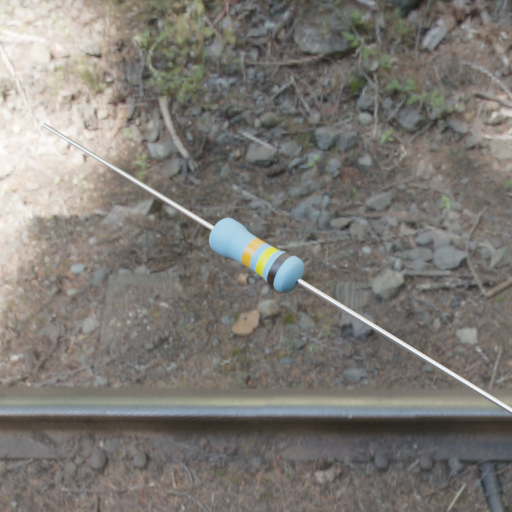
Resistor colour bands (in order): orange, yellow, black